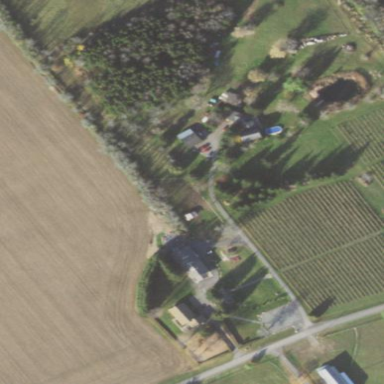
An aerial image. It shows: Farmyard area.